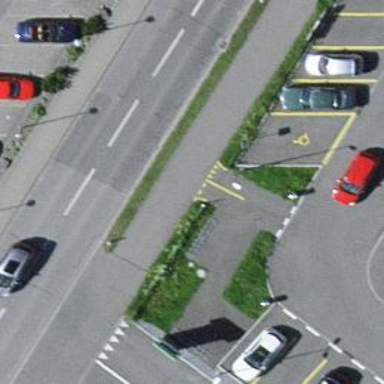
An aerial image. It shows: Asphalt cycleway.